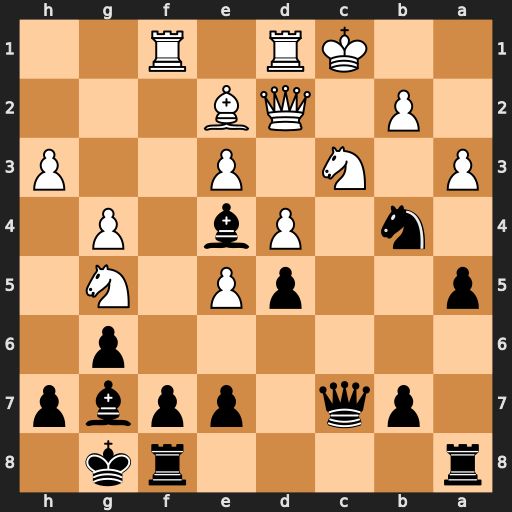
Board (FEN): r4rk1/1pq1ppbp/6p1/p2pP1N1/1n1Pb1P1/P1N1P2P/1P1QB3/2KR1R2
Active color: b
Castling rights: -
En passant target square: -
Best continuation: Na2#